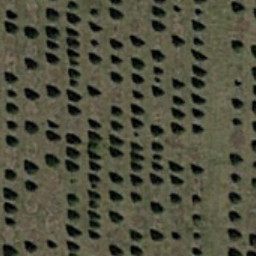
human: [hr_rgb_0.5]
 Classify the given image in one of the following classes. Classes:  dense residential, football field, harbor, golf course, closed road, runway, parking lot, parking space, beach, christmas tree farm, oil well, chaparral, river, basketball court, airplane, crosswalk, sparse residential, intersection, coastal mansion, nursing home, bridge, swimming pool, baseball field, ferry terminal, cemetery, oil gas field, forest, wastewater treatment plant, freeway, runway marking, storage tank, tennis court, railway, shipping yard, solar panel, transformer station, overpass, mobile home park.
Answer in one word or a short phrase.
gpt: christmas tree farm